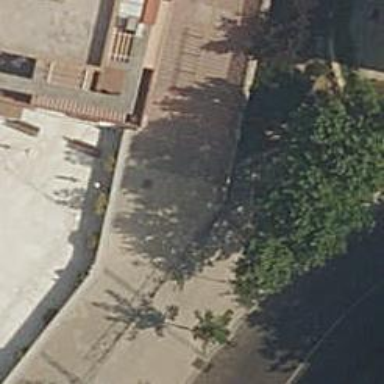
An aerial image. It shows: Retaining wall.